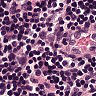
Metastatic tissue present: no